Interaction volume radius: 10 \u00c5
Interaction volume height: 25 \u00c5
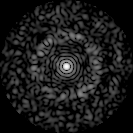
Disorder parameter: 0.848